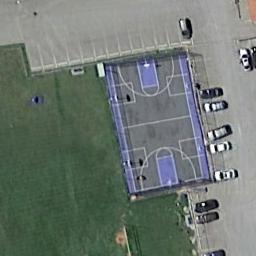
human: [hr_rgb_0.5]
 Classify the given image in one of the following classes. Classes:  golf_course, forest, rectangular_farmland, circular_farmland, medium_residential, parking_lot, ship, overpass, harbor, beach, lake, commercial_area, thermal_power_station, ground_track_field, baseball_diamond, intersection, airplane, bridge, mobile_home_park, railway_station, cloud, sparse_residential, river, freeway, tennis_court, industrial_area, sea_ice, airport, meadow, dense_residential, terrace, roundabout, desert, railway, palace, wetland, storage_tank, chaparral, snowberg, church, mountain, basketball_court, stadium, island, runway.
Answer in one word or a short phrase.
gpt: basketball_court